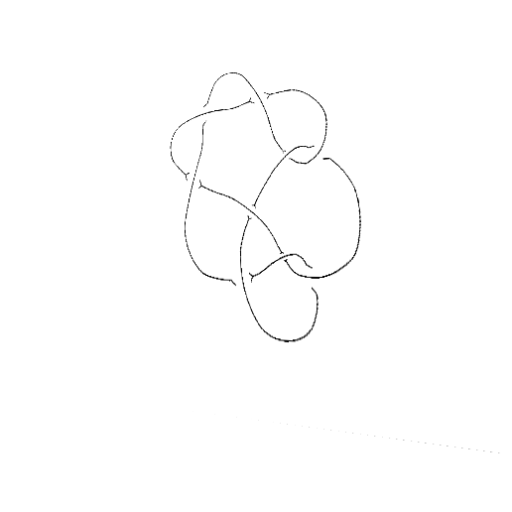
Crossing number: 9